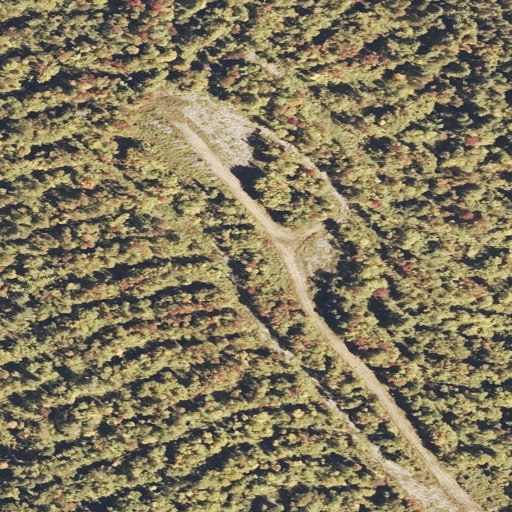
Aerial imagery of ridge(s) in Maine named Tapley Ridge containing deciduous forest, shrub, pasture, grassland, and mixed forest